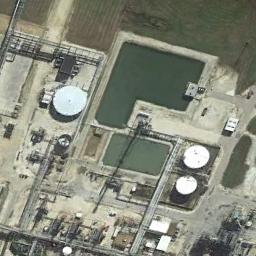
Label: storage_tank